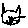
Label: cat